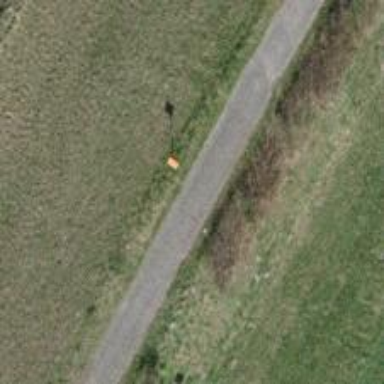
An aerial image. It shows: Pole supporting pipeline marker with roof cover.